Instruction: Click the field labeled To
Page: home
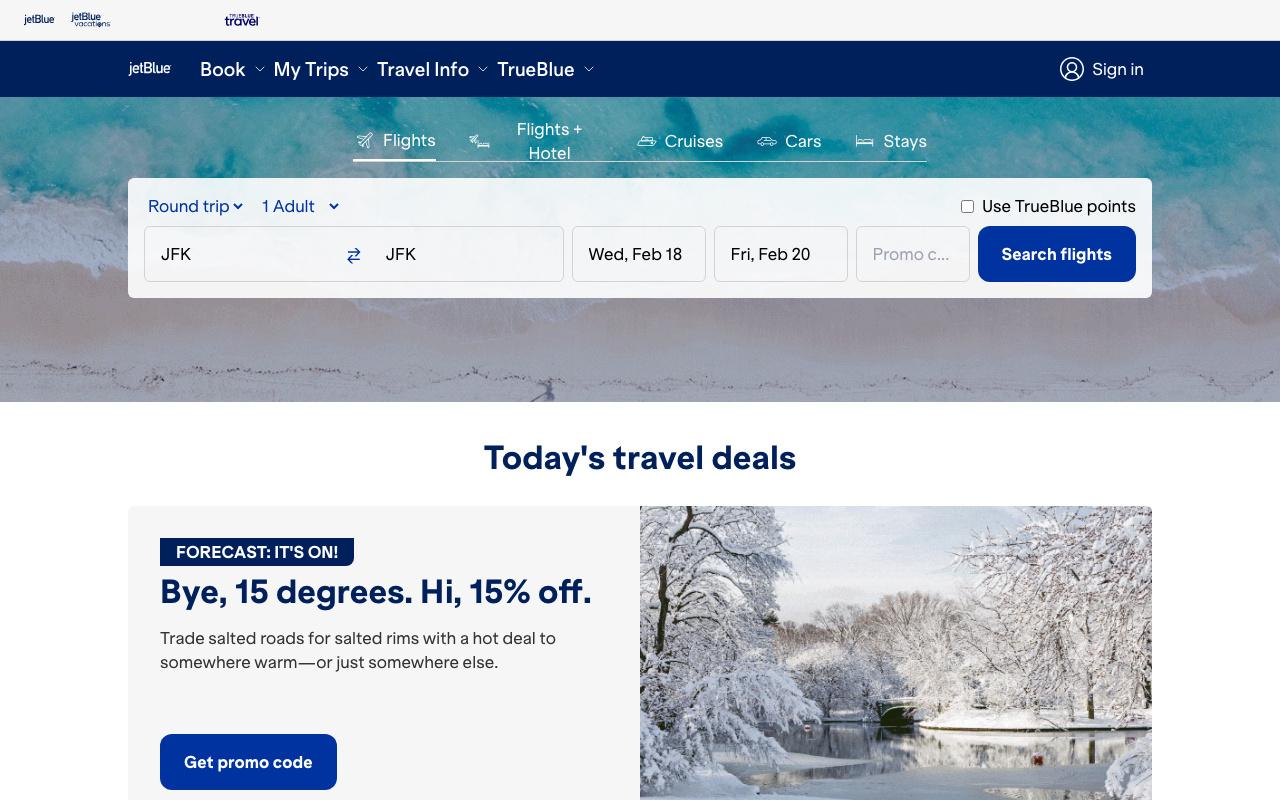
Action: click